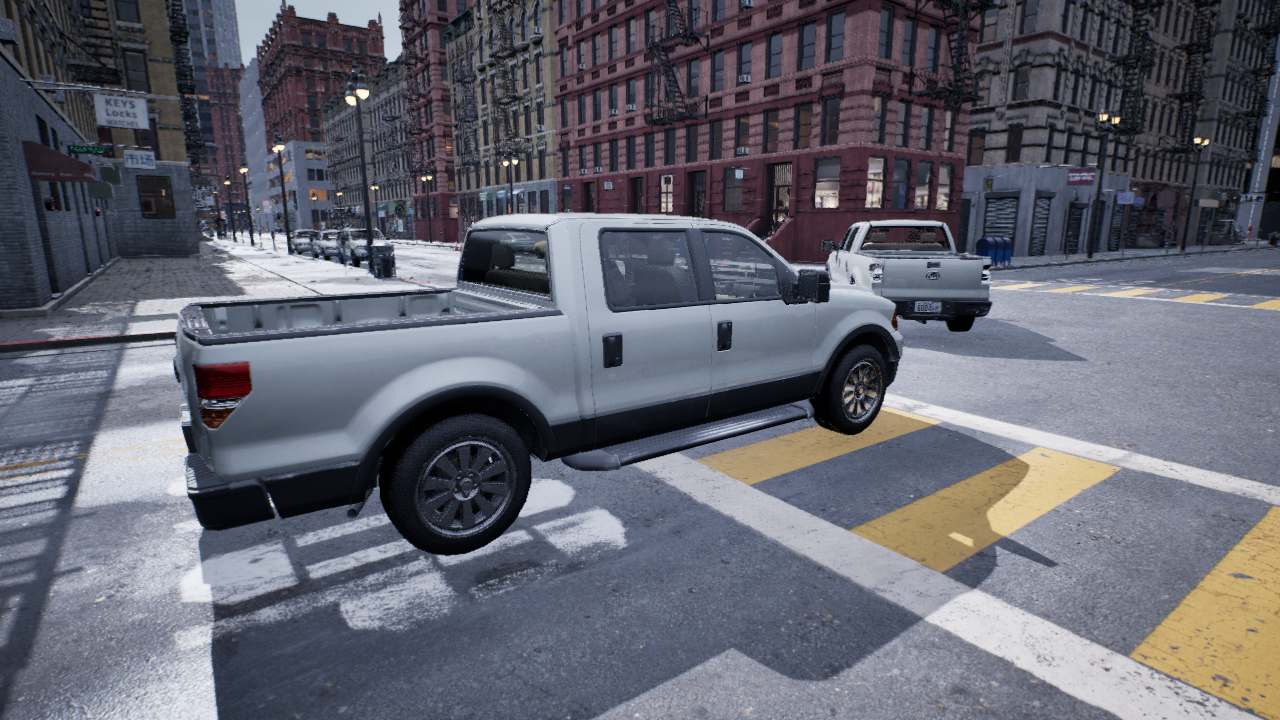
Venue: residential
Lighting: overcast
Vehicle rig: pickup